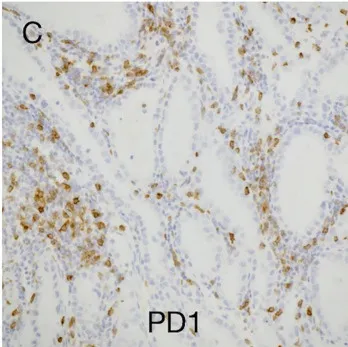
Histomorphological findings in our patient with hereditary leiomyomatosis and renal cell cancer syndrome. (C, D) There were few tumor-infiltrating lymphocytes (TILs). Approximately 30% of the tumor cells exhibited programmed cell death-ligand 1 (PD-L1) expression. TILs exhibited programmed cell death-1 (PD-1) expression (35%). Magnification, x100.
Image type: pathology (immunostaining)